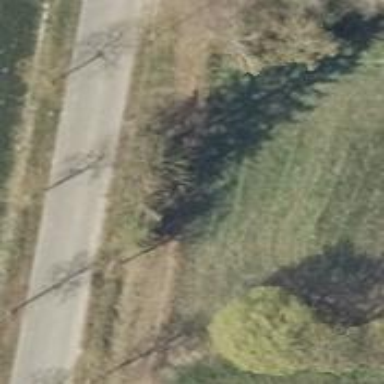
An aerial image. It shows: Deciduous broadleaved tree.